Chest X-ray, PA view. Patient: 42 years old, sex F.
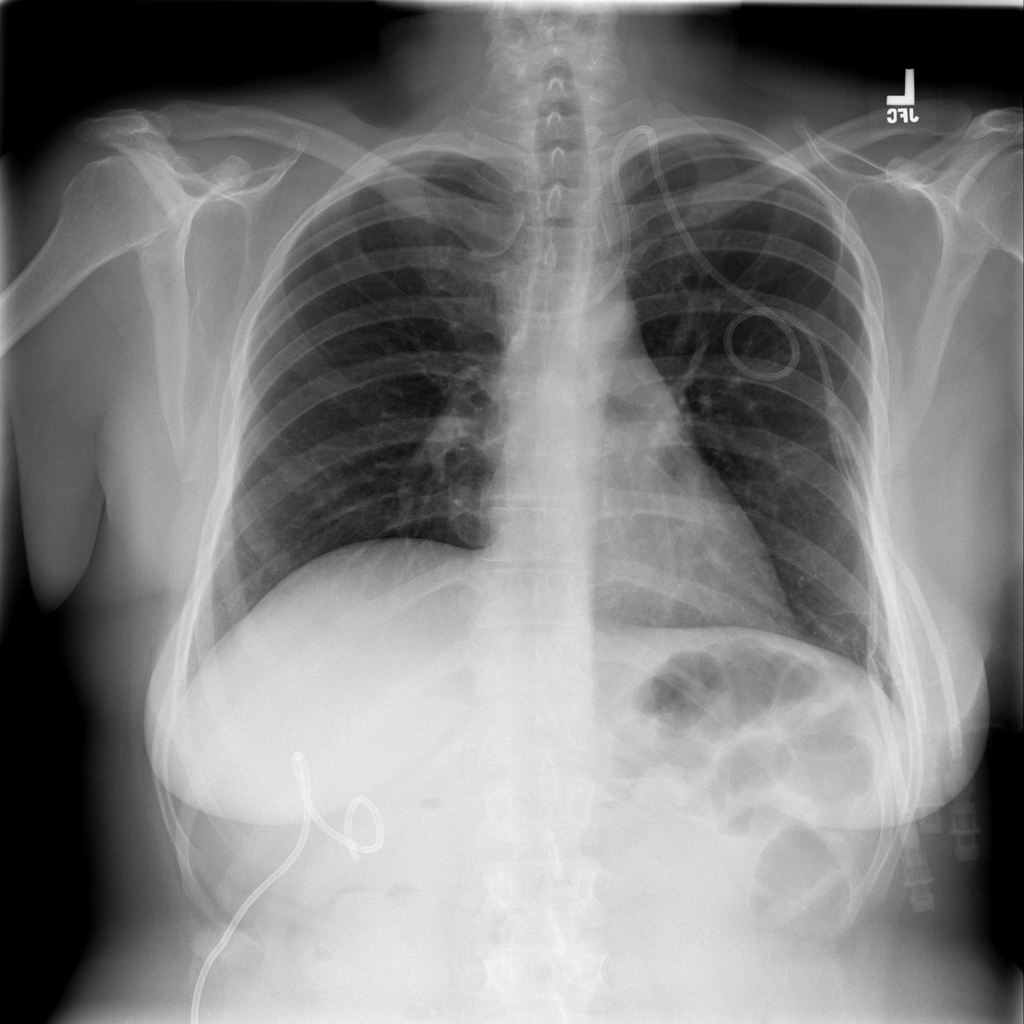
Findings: No Finding